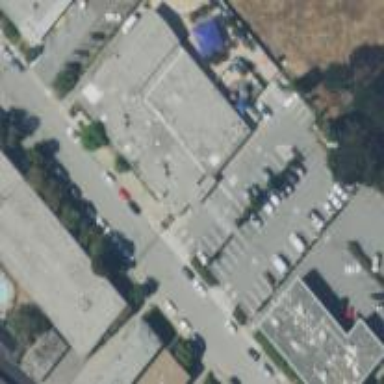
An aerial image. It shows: Parking area with surface.